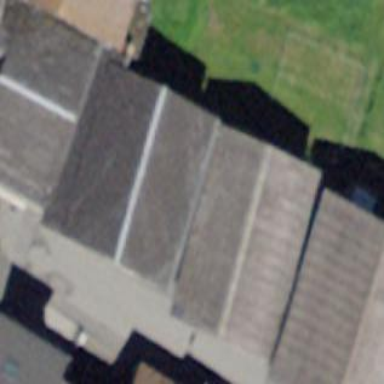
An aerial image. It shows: Terrace building.